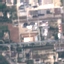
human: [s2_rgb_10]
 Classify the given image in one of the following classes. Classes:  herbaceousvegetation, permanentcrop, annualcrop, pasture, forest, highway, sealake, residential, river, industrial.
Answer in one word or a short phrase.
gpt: Industrial